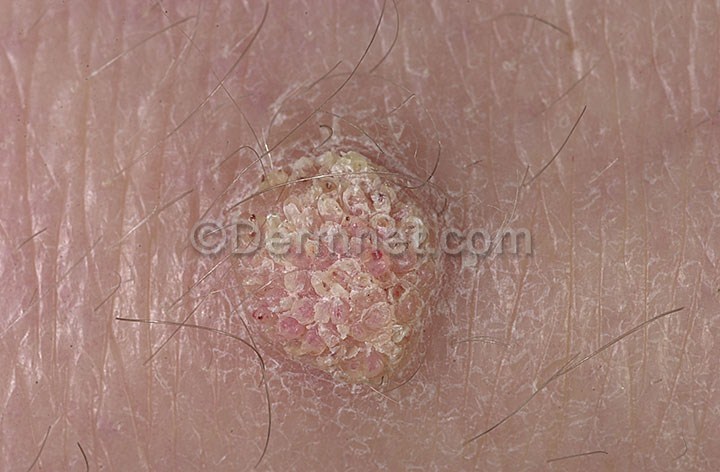
Disease: Warts Molluscum and other Viral Infections